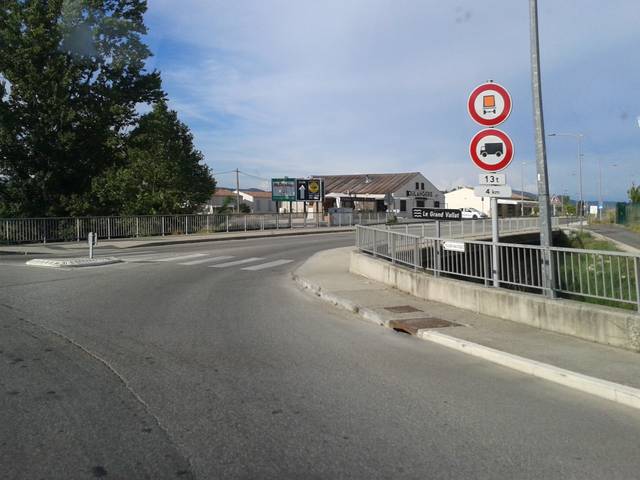
Region: France
Coordinates: 43.64, 5.526